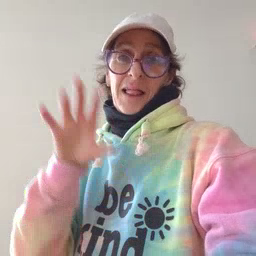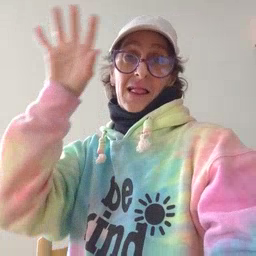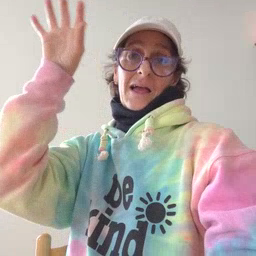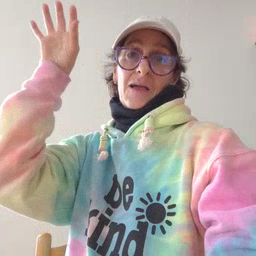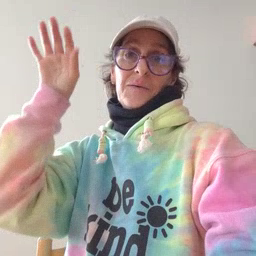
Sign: cloud